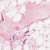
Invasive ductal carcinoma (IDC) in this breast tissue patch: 0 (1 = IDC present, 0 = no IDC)